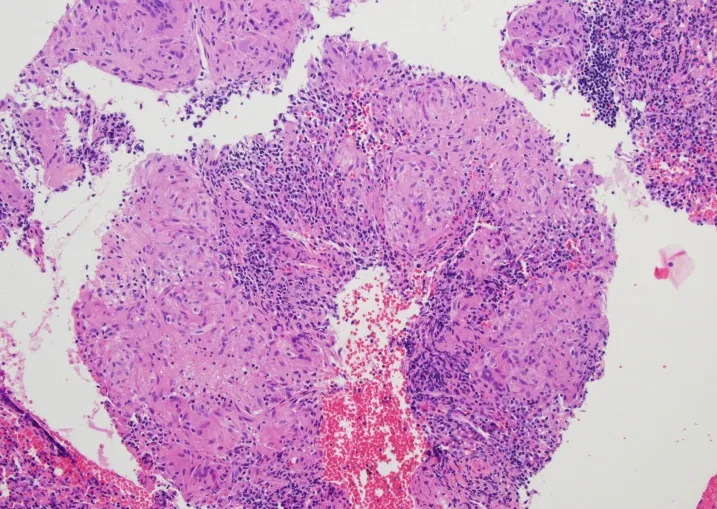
Core biopsy from right inguinal lymph node demonstrating well-formed, non-caseating granulomas. There was no evidence of melanoma. (H&E, 100x).
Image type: pathology (h&e)